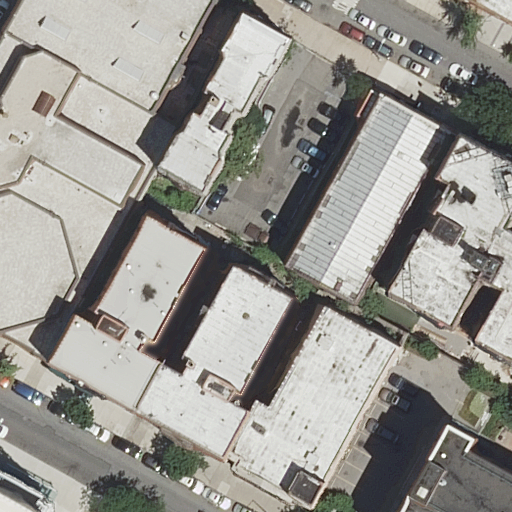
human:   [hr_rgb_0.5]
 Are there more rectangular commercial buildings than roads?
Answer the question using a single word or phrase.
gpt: no

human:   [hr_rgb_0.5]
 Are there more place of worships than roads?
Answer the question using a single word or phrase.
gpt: no

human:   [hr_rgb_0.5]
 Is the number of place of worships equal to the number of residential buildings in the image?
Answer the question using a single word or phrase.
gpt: no

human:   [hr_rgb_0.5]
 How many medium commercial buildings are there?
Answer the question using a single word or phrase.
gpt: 0

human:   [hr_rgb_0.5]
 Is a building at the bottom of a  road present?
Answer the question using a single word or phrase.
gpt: yes

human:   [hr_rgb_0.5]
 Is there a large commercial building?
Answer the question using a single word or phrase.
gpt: yes

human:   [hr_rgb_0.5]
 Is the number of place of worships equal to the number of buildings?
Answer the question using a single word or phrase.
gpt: no

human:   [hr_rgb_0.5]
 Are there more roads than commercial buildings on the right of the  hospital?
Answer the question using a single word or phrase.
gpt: yes

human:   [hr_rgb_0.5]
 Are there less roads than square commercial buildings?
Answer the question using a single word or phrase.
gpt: no

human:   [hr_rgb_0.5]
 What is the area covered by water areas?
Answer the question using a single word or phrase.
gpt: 0m2

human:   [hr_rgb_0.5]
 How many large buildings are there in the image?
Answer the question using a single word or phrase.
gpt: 7

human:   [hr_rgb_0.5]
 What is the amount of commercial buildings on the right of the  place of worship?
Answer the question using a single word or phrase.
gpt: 0

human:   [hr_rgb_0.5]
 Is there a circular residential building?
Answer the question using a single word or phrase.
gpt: no

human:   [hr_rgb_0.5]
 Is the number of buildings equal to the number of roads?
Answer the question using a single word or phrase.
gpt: no

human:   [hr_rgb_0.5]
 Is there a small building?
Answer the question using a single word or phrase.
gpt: yes

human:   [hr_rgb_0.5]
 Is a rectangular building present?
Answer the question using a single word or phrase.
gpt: yes

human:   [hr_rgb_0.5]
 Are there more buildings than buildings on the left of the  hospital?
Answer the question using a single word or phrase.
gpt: yes

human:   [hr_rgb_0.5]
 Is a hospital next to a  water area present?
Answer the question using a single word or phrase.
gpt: no

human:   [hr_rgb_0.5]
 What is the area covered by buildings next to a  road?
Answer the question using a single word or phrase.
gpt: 7913m2

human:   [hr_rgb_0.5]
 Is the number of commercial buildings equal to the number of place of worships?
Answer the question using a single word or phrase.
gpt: yes

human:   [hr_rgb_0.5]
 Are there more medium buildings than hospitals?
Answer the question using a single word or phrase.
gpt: yes

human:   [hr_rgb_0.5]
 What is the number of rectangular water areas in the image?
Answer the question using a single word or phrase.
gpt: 0

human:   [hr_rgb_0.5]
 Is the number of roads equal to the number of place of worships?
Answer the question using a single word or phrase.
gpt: no

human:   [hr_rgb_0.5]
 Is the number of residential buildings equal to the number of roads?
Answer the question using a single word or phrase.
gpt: no

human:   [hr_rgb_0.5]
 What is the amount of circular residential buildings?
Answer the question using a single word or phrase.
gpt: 0

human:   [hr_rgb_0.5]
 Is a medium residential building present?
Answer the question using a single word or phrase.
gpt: yes

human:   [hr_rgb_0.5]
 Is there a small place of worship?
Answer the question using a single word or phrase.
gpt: yes

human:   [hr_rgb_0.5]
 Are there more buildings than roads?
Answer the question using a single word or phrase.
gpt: yes

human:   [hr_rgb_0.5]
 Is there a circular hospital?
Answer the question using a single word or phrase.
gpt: no

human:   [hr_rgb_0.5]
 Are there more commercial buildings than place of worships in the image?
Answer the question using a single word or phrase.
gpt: no

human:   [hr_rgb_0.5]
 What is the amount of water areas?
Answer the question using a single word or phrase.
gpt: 0

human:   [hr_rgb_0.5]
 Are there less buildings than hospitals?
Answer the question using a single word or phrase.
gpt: no

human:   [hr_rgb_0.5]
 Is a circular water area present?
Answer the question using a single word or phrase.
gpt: no

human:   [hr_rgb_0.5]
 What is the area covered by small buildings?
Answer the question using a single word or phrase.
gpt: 67m2

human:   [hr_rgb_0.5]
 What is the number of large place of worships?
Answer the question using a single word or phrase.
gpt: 0

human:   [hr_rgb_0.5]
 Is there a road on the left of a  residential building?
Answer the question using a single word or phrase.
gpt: yes